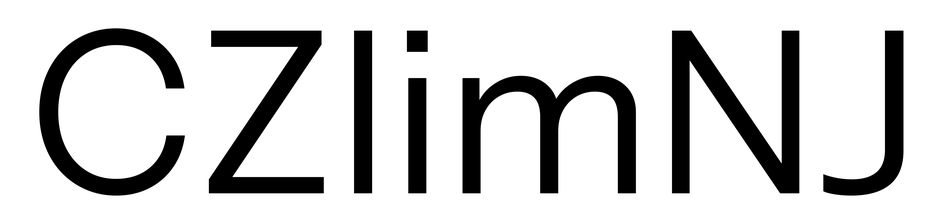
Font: InstrumentSans_Regular